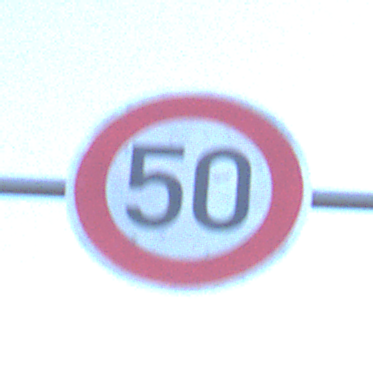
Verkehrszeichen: Geschwindigkeit50
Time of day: Dawn
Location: Outdoor (Nature)
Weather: Clear
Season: NotSpecified
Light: Natural